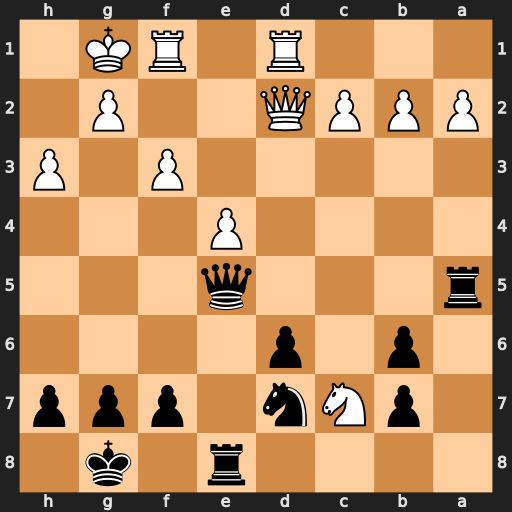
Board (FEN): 4r1k1/1pNn1ppp/1p1p4/r3q3/4P3/5P1P/PPPQ2P1/3R1RK1
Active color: b
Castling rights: -
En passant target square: -
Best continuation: Qc5+ Rf2 Qxc7 Qxd6 Qxd6